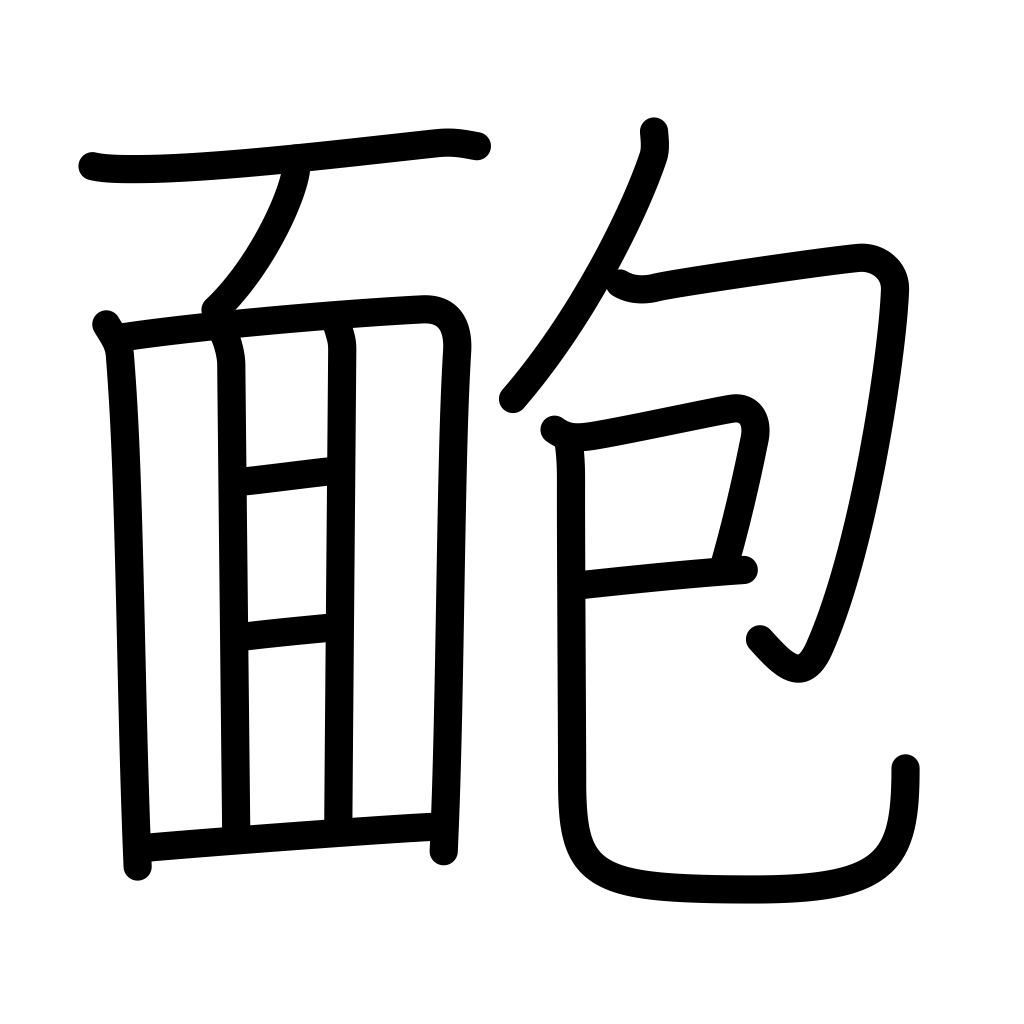
Meaning: pimple